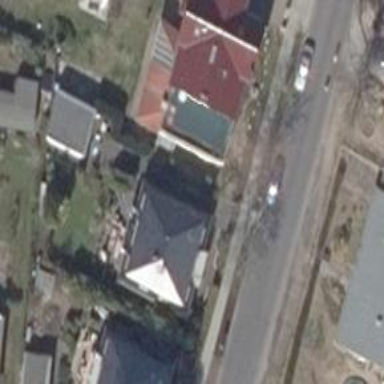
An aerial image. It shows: Detached building.